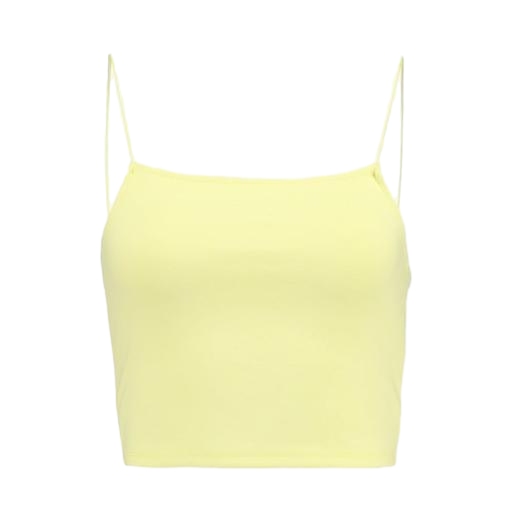
crop cami top, light yellow tank top, slim cropped cami, white background